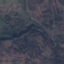
Land use / land cover class: HerbaceousVegetation